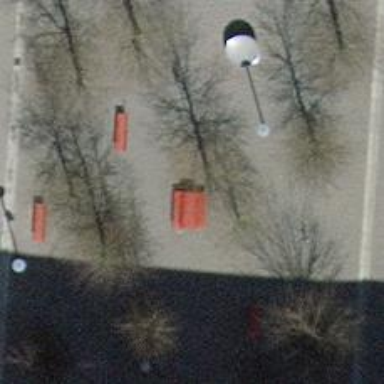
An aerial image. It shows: Urban tree with broadleaved leaves. The tree belongs to the Fagus genus.